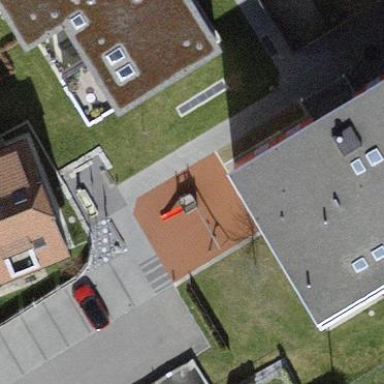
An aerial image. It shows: Playground area for leisure activities on the land.